Question: Im triying to access to the board_id of my objects on columnsServer array...
'''
columnsServer: Column[];
this.service.getColumns()
.subscribe(data => {
this.columnsServer = data;
console.log(this.columnsServer);
for ( this.i = 0; this.i < this.columnsServer.length; this.i++) {
console.log(this.columnsServer[this.i].board_id);
}
}
'''
on the first console.log it prints all my properties well, but when im triying to acces to the board_id value its says undefined

What im i doing wrong? i can acces to the other properties of the object, just the board_id is not working.
Thank you!
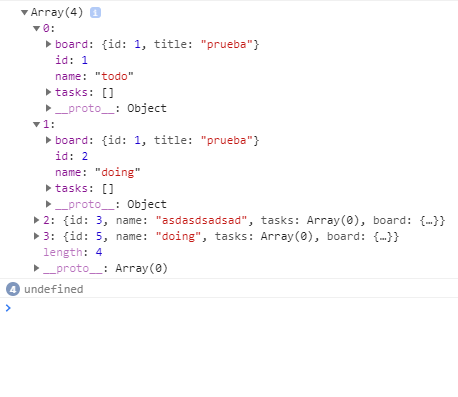
Answer: You didn't declare i inside component and actually no need of it. use your loop like below. Also you were accessing board_id actually it was board.id :-
'''
for ( let i = 0; i < this.columnsServer.length; i++) {
console.log(this.columnsServer[i].board.id);
}
'''